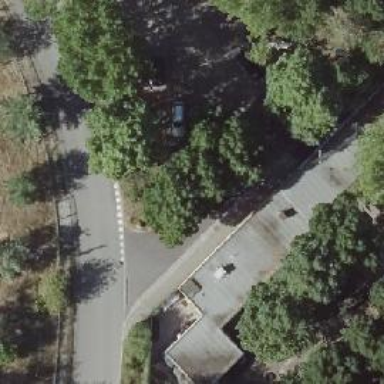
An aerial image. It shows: Civic building with flat roof.